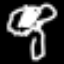
Label: airplane